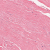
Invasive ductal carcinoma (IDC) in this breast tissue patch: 0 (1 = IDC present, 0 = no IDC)